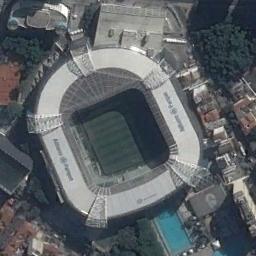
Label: stadium